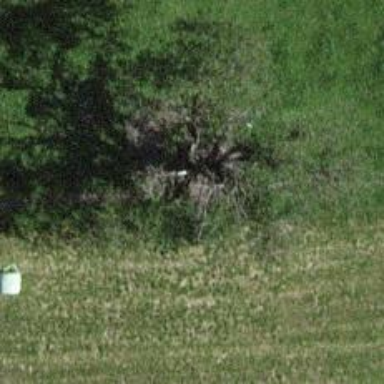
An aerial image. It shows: Single tag "natural: tree."